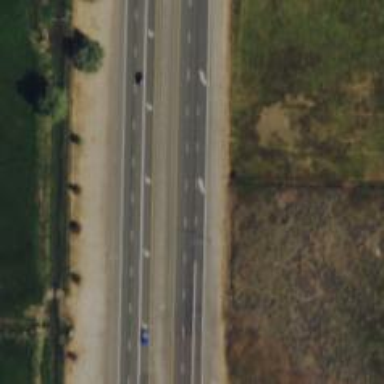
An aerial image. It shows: Asphalt trunk highway classified as expressway.